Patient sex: F
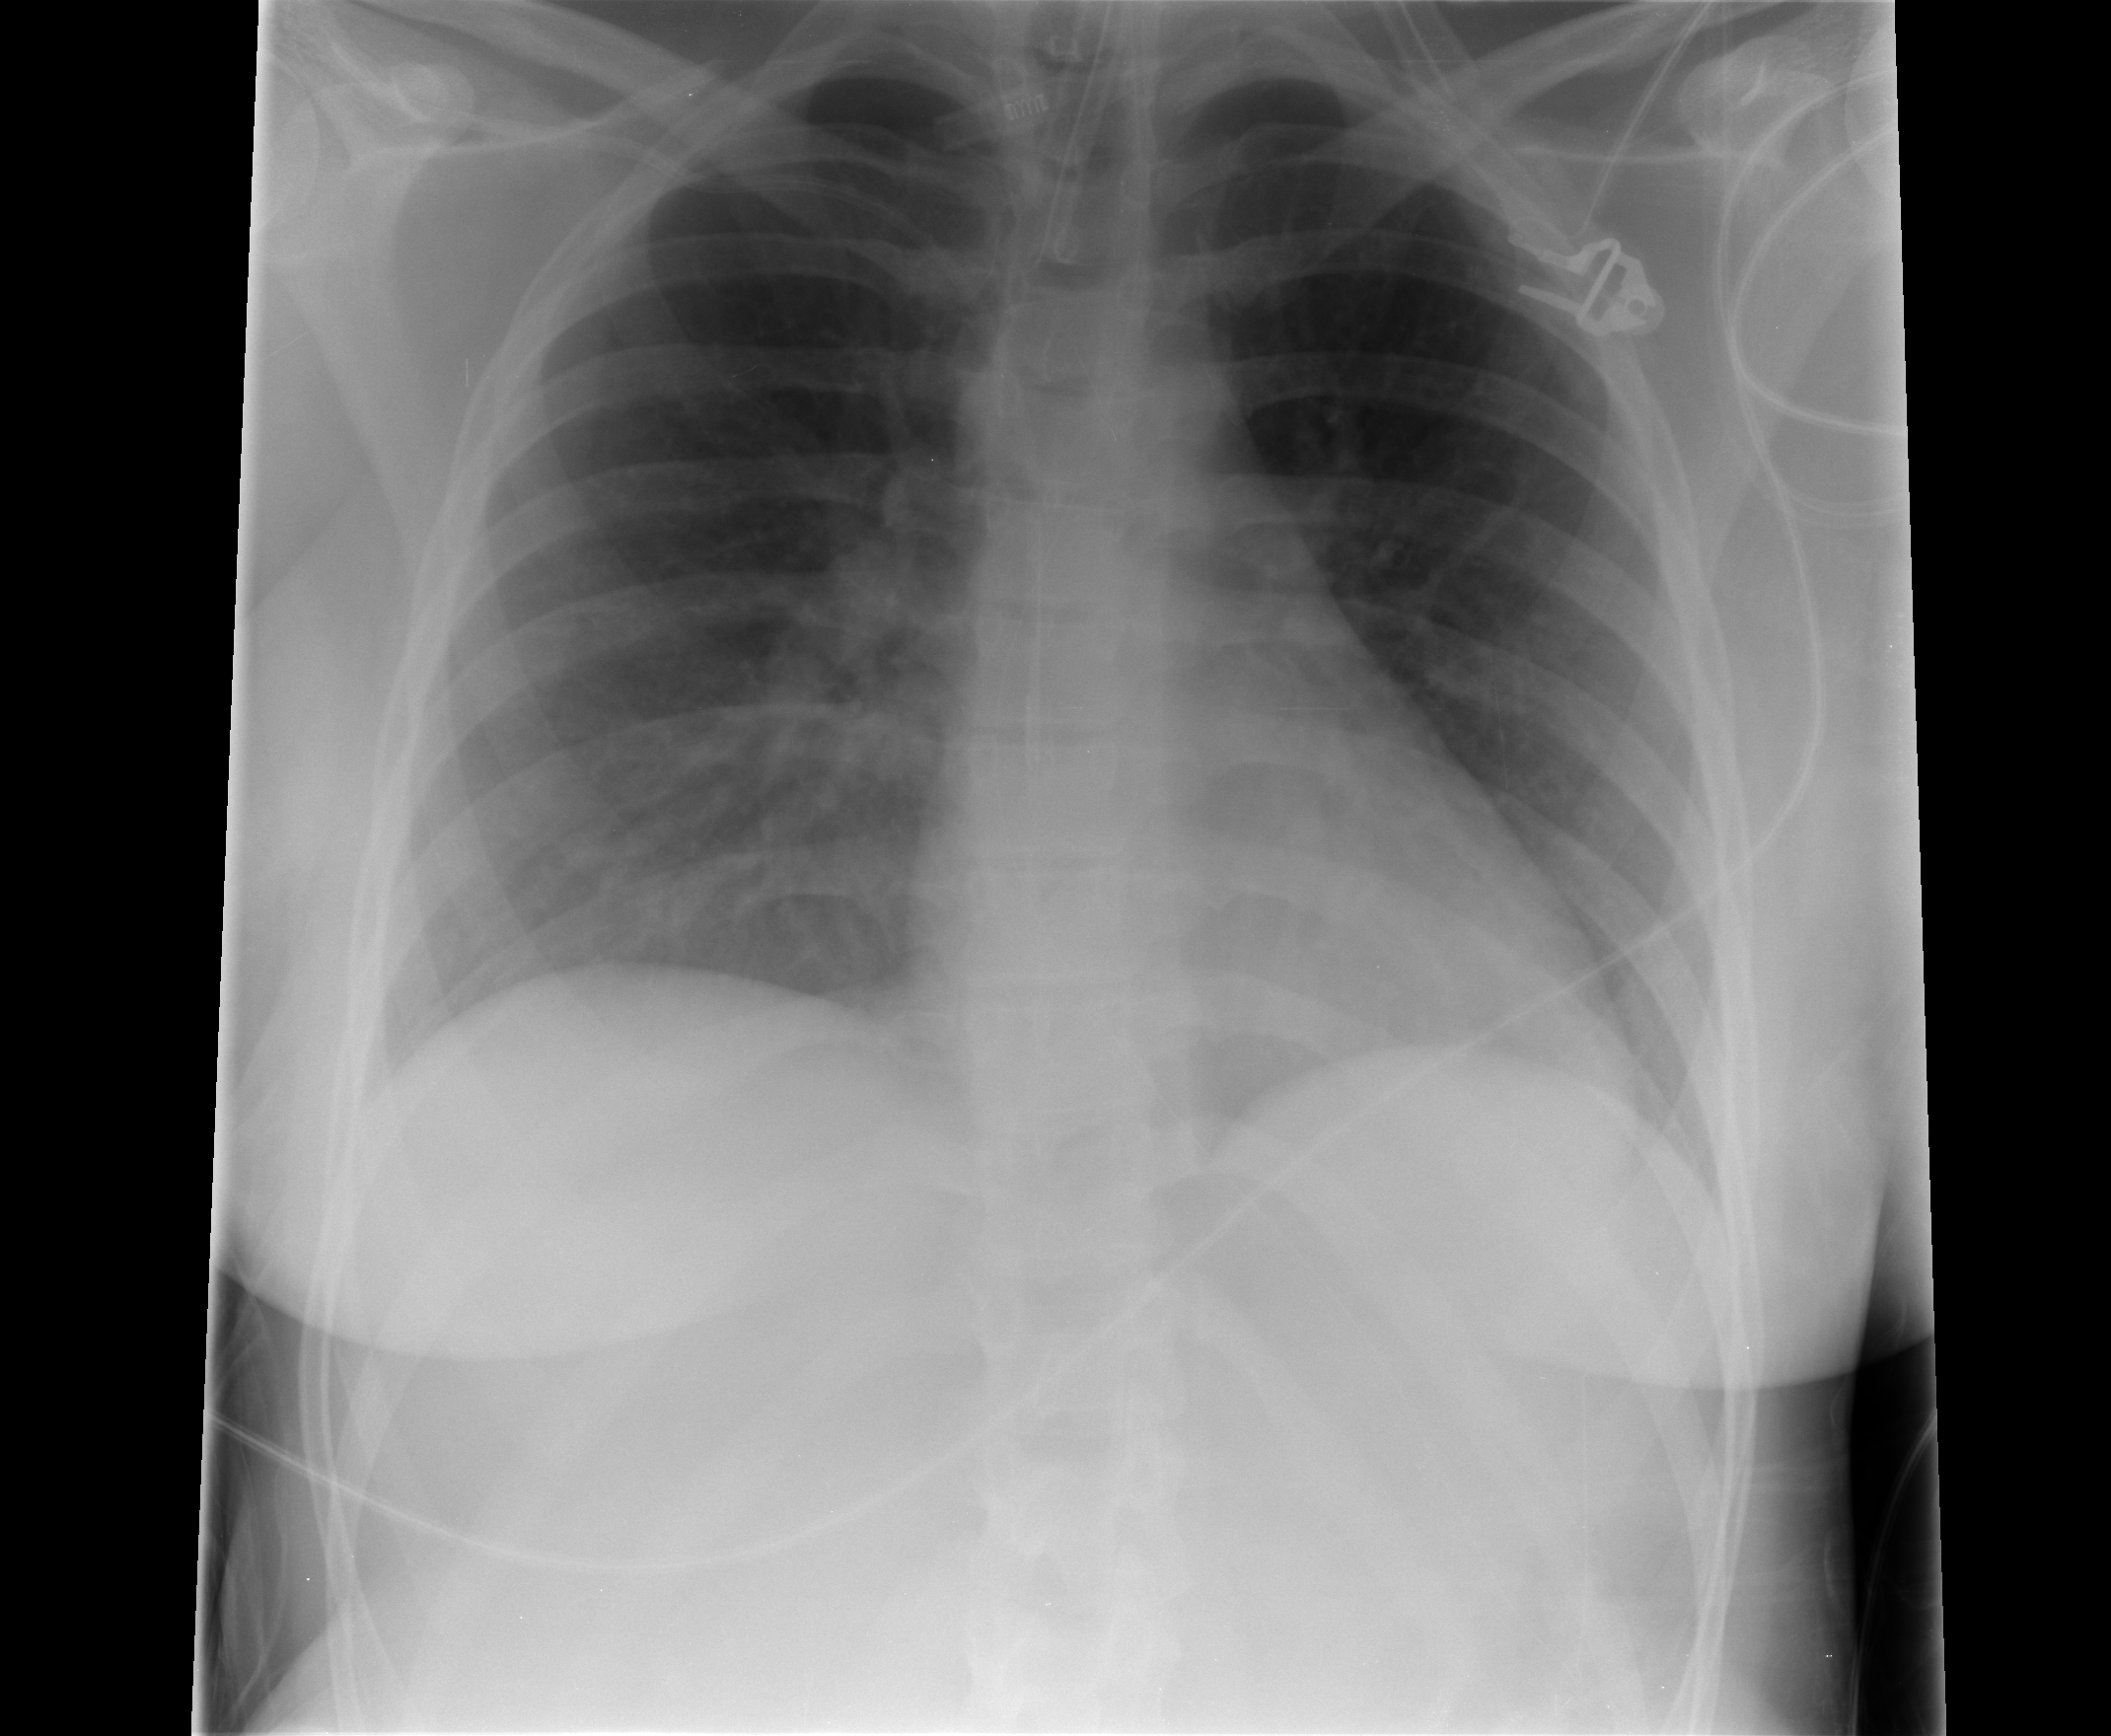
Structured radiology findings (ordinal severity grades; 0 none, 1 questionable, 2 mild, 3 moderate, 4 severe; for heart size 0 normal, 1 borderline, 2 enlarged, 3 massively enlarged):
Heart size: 0
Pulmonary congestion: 0
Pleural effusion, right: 0
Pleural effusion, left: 0
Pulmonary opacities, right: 1
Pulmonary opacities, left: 0
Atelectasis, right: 0
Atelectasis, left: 0